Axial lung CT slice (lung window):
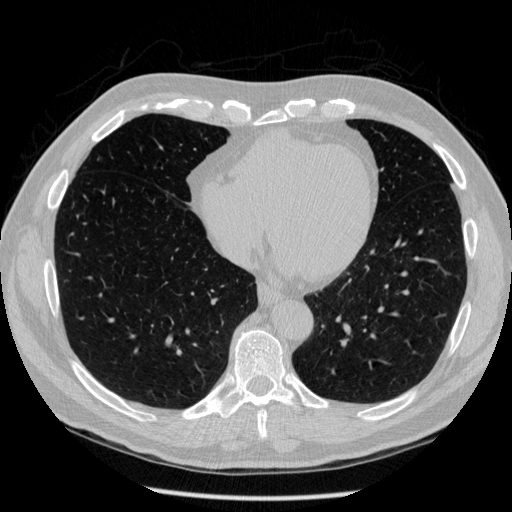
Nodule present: no